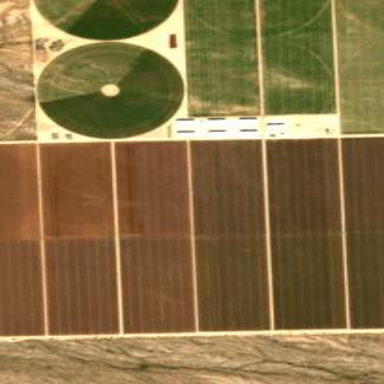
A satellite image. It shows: Farmland with pivot irrigation system.